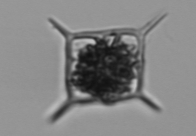
Label: Dictyocha